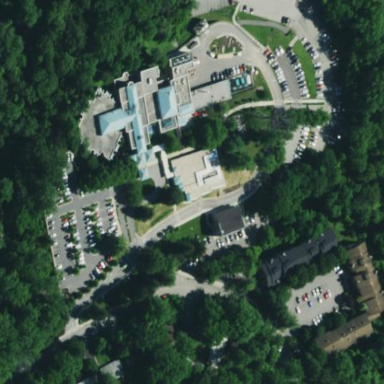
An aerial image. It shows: Hospital providing healthcare services.